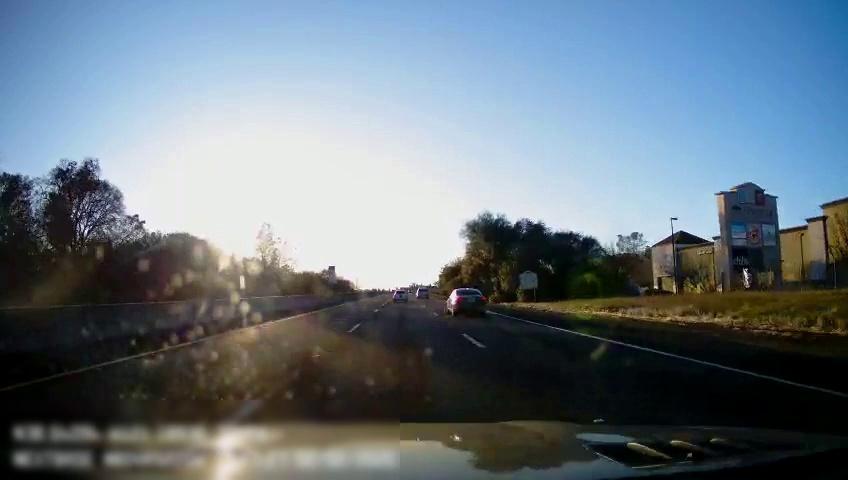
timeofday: Day
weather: Cloudy
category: Drivable Space
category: Vehicles | Car
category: Vehicles | Car
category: Vehicles | SUV
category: Lanes | Alternate Lane
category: Lanes | Current Lane
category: Lanes | Current Lane
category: Lanes | Alternate Lane
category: Traffic | Signs